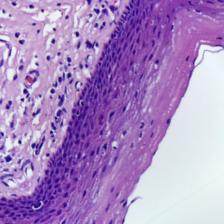
Diagnosis: Normal